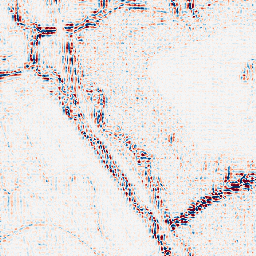
Category: wavelet
Decomposition family: wavelet_reverse_biorthogonal
Decomposition parameters: wavelet: rbio2.4
level: 2
Upsampling method: sinc_hamming
Upsampling parameters: scale: 4
kernel_size: 4
Upsampling scale: 4